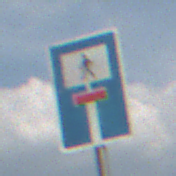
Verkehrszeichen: SackgasseFussgaengerDurchlaessig
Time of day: MorningAfternoon
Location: Outdoor (Nature)
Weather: PartlyCloudy
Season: NotSpecified
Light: Natural